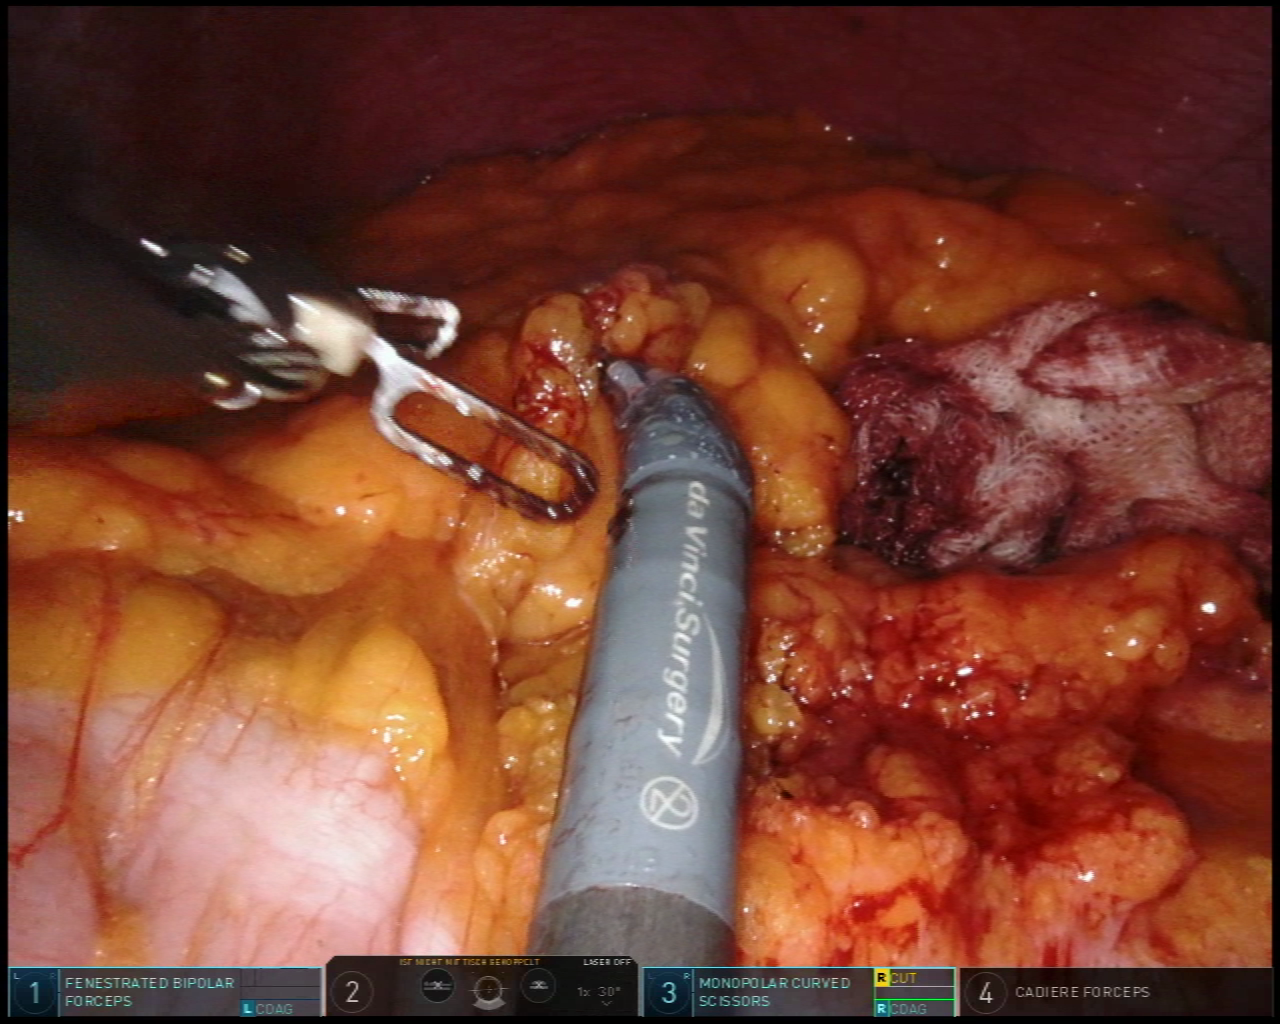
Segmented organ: colon
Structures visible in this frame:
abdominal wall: yes
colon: yes
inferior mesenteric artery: no
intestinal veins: no
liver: no
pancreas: no
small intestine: no
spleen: no
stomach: no
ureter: no
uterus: no
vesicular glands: no